Question: Im facing this warning in ios7

I cant find the solution in google.Can you guide me to solve this warning.
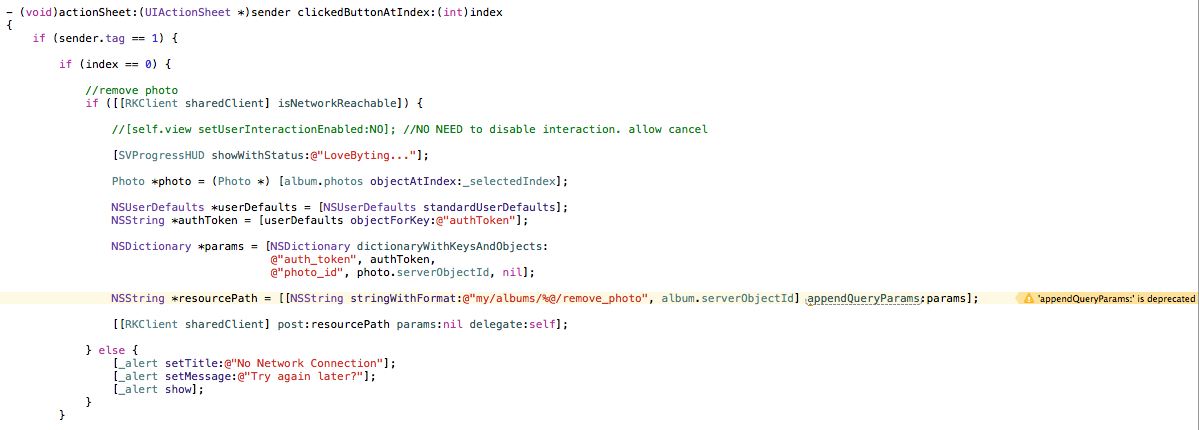
Answer: Use 'stringByAppendingQueryParameters' Instead of 'appendQueryParams' Because 'appendQueryParams' is deprecated in RestKit.